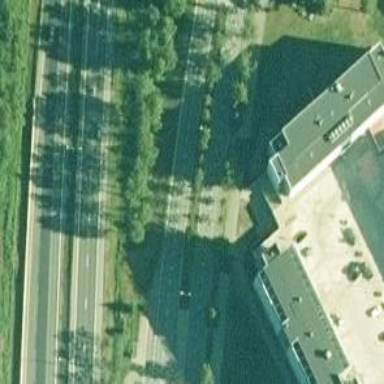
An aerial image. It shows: Footway.